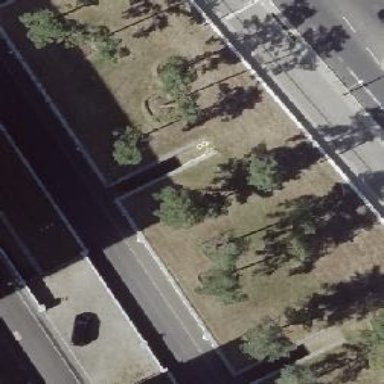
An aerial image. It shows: Evergreen tree with needle-leaved leaves.